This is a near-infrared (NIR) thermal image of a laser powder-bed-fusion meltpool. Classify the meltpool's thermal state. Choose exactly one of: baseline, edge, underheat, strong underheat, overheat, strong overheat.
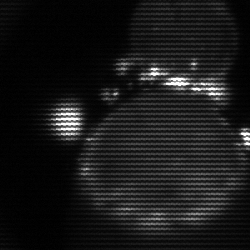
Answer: edge